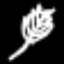
Label: leaf